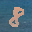
Label: 8